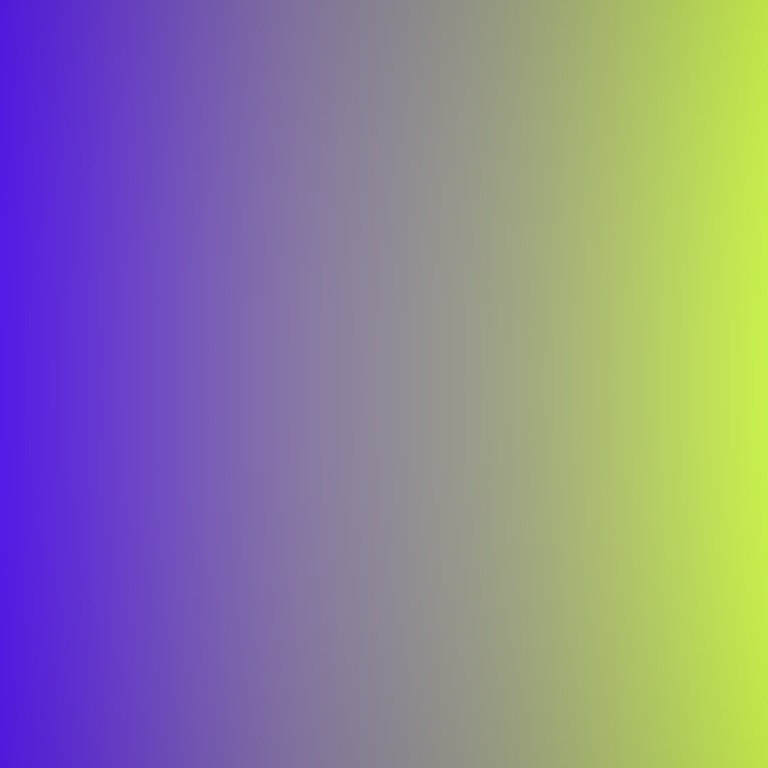
Abstract light effect, smooth gradient from deep blue to bright yellow, calm atmosphere, soft glow, no room, no furniture, no objects.